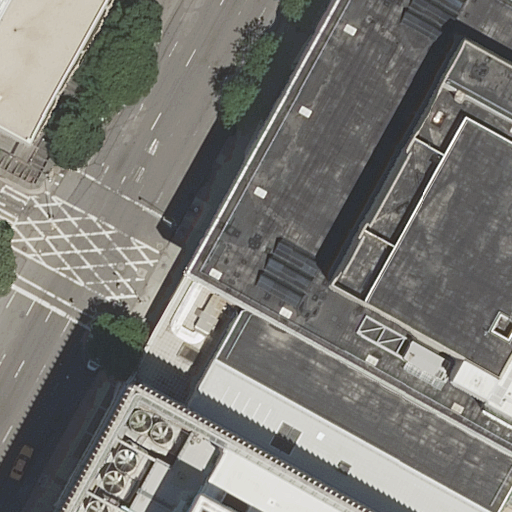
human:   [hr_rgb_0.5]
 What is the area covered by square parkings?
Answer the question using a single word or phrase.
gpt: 0m2

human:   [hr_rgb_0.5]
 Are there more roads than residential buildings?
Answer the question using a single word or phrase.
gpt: no

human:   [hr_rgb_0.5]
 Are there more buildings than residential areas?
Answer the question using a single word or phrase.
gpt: yes

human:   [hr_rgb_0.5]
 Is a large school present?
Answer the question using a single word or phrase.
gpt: no

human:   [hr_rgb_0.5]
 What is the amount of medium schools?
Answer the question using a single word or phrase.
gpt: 1

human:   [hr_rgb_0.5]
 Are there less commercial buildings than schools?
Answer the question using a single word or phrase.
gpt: yes

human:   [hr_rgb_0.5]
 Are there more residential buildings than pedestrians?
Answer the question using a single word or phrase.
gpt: yes

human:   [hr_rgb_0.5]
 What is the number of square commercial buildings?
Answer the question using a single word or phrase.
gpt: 0

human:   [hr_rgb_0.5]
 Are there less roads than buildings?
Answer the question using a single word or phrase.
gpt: yes

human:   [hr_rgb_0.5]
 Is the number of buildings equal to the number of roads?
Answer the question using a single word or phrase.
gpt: no

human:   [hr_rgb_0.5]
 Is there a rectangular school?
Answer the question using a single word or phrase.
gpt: yes

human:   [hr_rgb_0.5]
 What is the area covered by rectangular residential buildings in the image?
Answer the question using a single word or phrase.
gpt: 797m2

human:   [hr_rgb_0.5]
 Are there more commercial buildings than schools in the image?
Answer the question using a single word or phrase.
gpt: no

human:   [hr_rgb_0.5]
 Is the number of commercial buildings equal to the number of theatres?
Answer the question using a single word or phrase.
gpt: no

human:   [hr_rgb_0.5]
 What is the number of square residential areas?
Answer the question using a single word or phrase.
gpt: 0

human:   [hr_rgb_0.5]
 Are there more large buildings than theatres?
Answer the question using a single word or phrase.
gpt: yes

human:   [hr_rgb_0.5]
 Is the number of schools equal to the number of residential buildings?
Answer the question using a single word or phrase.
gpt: no

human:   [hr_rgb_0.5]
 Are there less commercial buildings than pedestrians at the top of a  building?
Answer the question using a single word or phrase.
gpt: no

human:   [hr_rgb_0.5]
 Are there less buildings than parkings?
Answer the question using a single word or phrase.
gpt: no

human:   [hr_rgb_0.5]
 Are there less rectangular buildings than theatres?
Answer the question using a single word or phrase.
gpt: no

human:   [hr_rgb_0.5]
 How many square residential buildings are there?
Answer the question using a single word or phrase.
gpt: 0

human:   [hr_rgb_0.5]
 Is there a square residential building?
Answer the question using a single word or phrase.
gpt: no

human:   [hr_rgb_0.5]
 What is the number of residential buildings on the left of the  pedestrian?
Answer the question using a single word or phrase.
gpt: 0

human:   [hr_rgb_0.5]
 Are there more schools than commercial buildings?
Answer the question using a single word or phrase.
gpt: yes

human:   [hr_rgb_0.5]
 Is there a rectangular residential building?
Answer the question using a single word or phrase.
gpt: yes

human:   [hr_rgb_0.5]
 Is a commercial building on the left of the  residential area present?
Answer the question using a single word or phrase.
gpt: no

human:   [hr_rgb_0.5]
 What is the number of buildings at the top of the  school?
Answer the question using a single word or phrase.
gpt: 0

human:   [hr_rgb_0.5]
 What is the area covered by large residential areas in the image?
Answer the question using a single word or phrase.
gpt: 0m2

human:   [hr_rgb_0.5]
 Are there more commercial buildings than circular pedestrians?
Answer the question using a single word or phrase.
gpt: no

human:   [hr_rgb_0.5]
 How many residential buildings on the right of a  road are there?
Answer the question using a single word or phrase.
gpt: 2

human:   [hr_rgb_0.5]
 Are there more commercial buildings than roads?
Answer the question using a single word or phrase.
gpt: no

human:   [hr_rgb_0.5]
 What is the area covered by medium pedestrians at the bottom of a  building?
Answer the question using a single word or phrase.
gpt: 0m2

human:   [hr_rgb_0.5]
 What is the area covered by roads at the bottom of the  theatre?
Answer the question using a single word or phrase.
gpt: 0m2

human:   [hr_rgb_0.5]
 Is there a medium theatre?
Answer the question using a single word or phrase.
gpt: no

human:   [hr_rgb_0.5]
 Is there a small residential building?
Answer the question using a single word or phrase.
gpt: no

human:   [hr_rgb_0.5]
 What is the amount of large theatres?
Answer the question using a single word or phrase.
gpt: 1